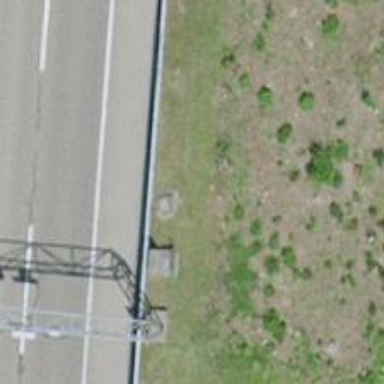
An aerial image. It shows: Gantry with signals.